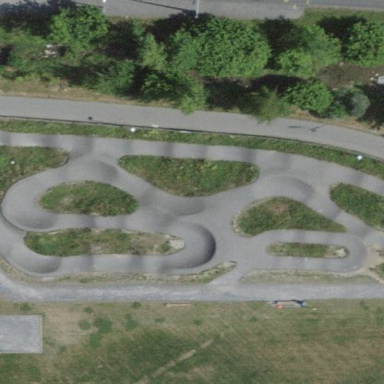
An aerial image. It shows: Paved track for leisure land activities. It is pump track suitable for cycling and skateboarding.